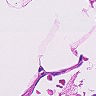
Metastatic tissue present: no